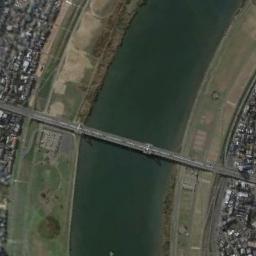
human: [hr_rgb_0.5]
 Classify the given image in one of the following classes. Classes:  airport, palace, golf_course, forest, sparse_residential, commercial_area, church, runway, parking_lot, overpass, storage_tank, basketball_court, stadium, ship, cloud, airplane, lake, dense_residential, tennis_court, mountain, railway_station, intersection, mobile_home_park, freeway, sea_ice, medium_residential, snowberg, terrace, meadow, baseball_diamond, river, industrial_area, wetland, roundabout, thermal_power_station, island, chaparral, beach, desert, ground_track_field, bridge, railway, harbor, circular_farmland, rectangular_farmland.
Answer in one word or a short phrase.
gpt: bridge